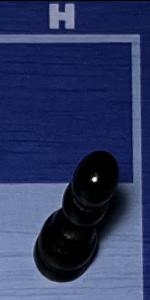
Label: Pawn_Black